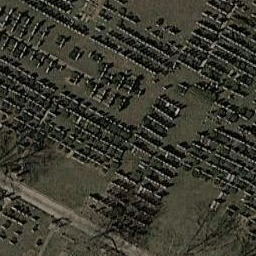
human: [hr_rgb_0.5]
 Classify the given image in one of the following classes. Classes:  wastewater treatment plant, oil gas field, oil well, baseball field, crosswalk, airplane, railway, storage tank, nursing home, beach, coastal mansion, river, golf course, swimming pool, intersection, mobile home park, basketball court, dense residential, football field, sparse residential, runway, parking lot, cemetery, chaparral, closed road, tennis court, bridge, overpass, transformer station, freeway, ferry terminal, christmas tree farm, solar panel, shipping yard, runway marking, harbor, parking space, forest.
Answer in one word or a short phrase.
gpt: cemetery